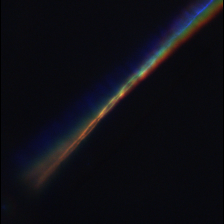
Taxon: Psuedo-nitzschia
Group: Diatoms